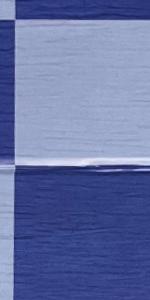
Label: Empty